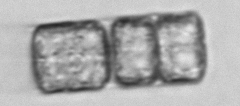
Label: Lauderia_annulata